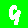
Digit: 9